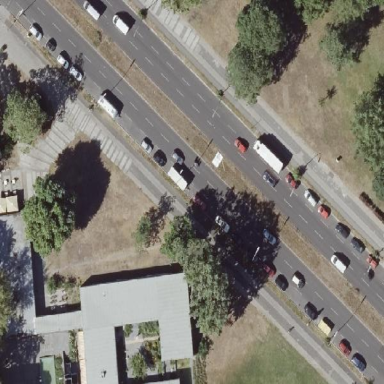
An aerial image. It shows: Parking lane area near the road.